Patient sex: F
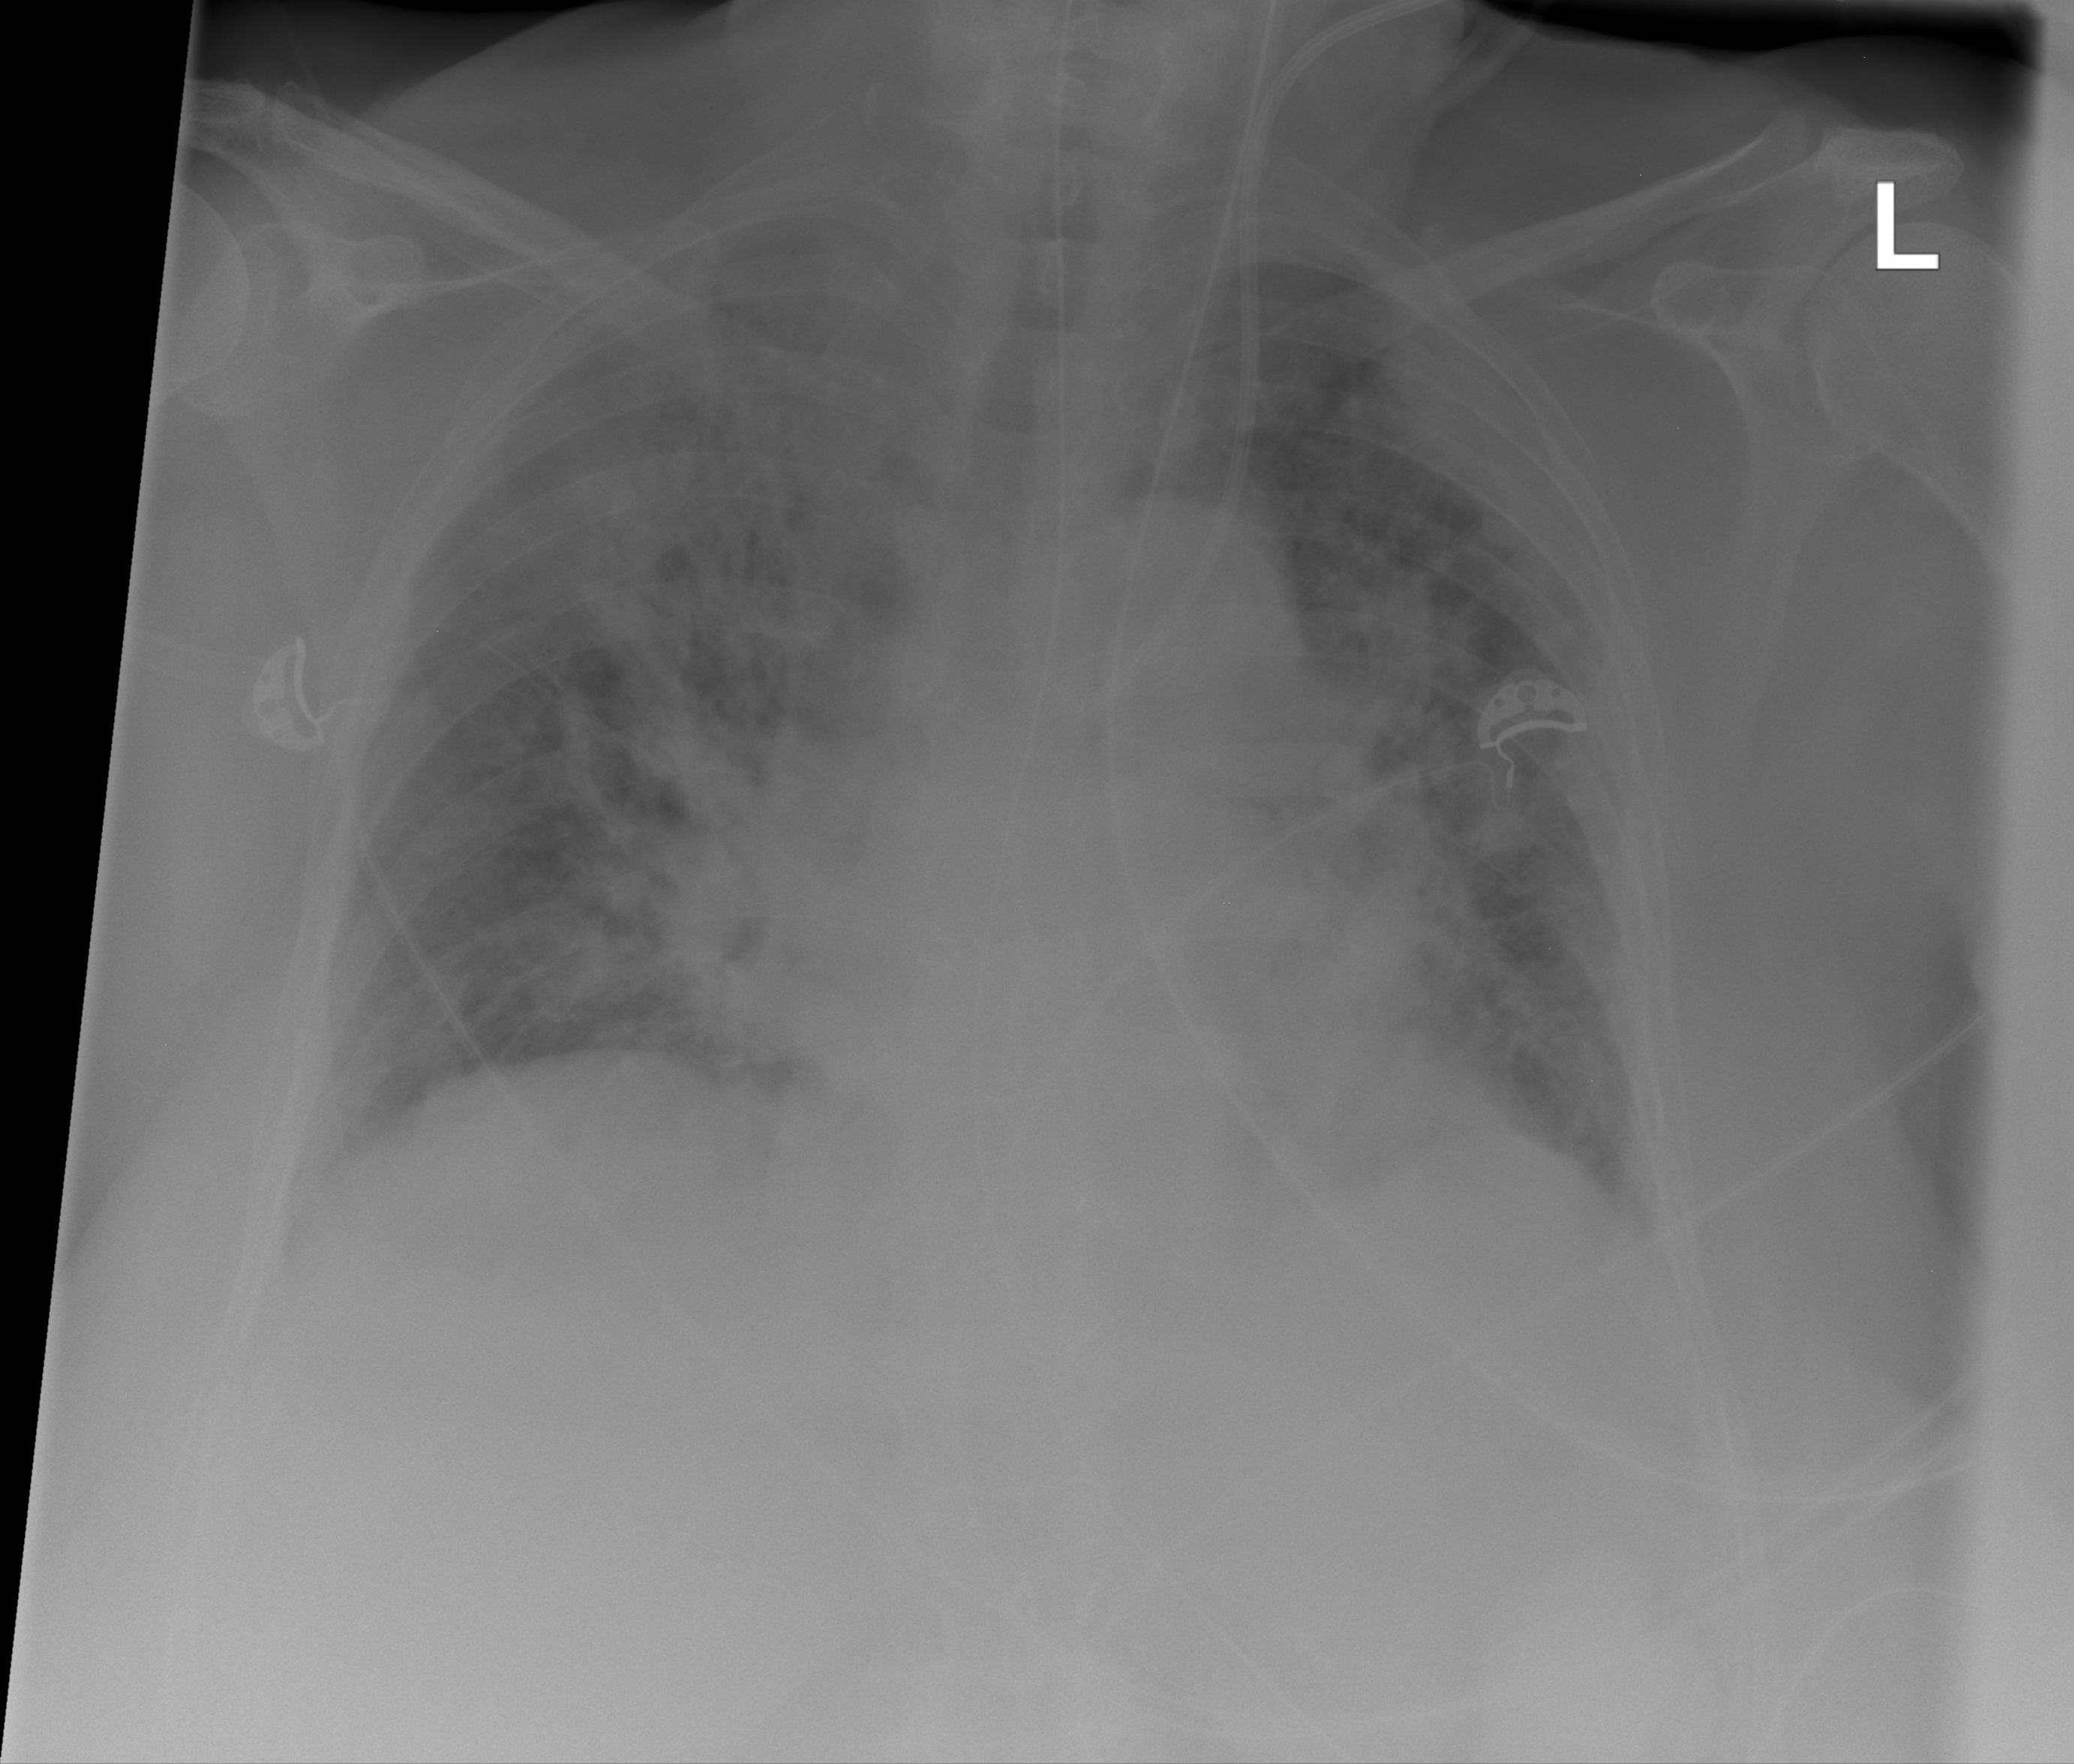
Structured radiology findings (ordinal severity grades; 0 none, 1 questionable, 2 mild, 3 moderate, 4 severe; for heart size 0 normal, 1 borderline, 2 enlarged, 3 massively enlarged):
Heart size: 2
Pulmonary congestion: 2
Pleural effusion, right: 1
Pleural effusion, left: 2
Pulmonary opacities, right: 3
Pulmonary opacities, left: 2
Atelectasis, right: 2
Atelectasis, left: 2